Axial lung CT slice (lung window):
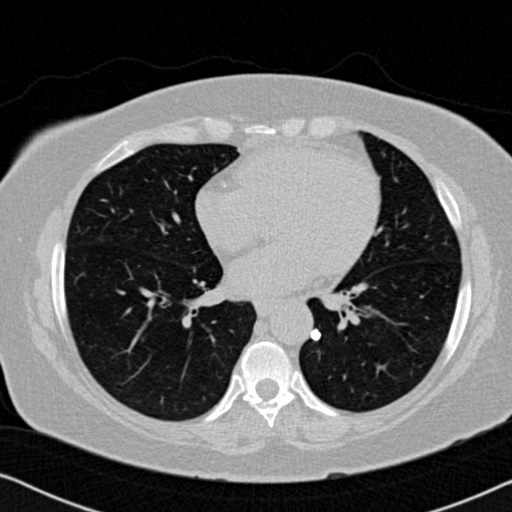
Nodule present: yes
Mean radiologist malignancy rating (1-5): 1